Field crop: maize
Growth stage: 2
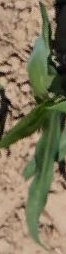
Species: maize